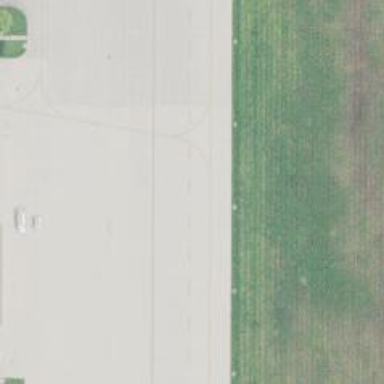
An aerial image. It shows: Image of taxiway at airport.